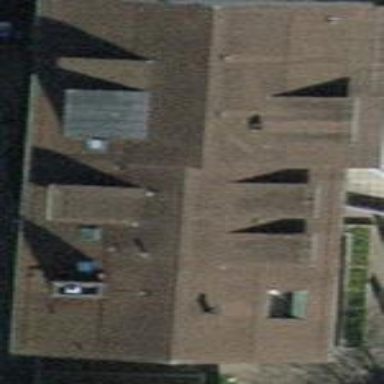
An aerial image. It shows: Residential building with gabled roof shape.